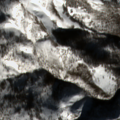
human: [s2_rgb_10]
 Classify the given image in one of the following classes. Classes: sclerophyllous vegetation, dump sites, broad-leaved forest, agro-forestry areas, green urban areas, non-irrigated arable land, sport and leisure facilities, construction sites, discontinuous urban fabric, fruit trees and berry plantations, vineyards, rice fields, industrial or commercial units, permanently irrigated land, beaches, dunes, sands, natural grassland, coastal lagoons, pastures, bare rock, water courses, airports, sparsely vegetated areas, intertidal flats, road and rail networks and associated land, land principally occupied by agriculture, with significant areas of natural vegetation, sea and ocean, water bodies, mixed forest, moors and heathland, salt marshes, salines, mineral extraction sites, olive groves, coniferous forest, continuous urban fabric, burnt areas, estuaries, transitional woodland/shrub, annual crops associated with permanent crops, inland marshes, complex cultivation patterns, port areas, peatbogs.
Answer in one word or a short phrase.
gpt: broad-leaved forest, natural grassland, transitional woodland/shrub, sparsely vegetated areas